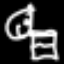
Label: line